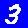
Digit: 3